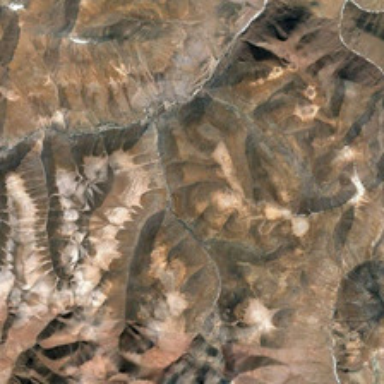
Several small rivers are between many pieces of khaki mountains .